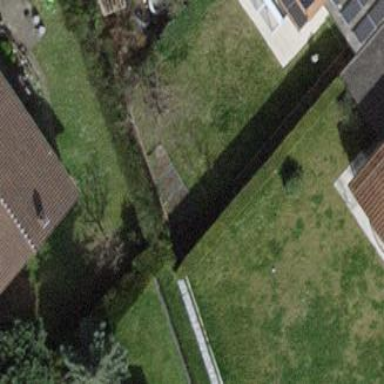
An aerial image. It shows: Garden enclosed by fence.